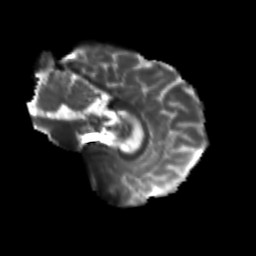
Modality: T2w
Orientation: sagittal
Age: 24
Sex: male
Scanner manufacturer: siemens
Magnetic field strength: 3 T
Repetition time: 3.5 s
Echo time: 0.104 s